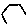
Label: hexagon